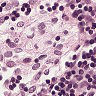
Metastatic tissue present: no